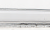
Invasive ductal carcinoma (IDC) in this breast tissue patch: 0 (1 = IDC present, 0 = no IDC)